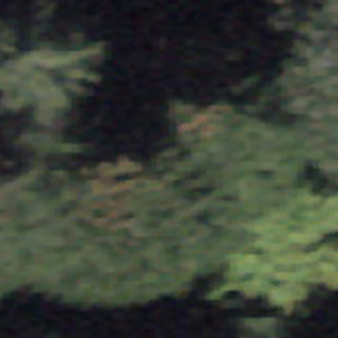
Label: other